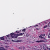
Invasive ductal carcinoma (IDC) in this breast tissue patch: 0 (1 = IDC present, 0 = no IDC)